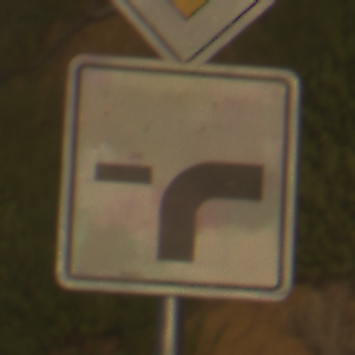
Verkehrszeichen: VerlaufVorfahrtsstrasse9
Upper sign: Vorfahrtsstrasse
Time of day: SunriseSunset
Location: Outdoor (Nature)
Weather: PartlyCloudy
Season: NotSpecified
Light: Natural